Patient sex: M
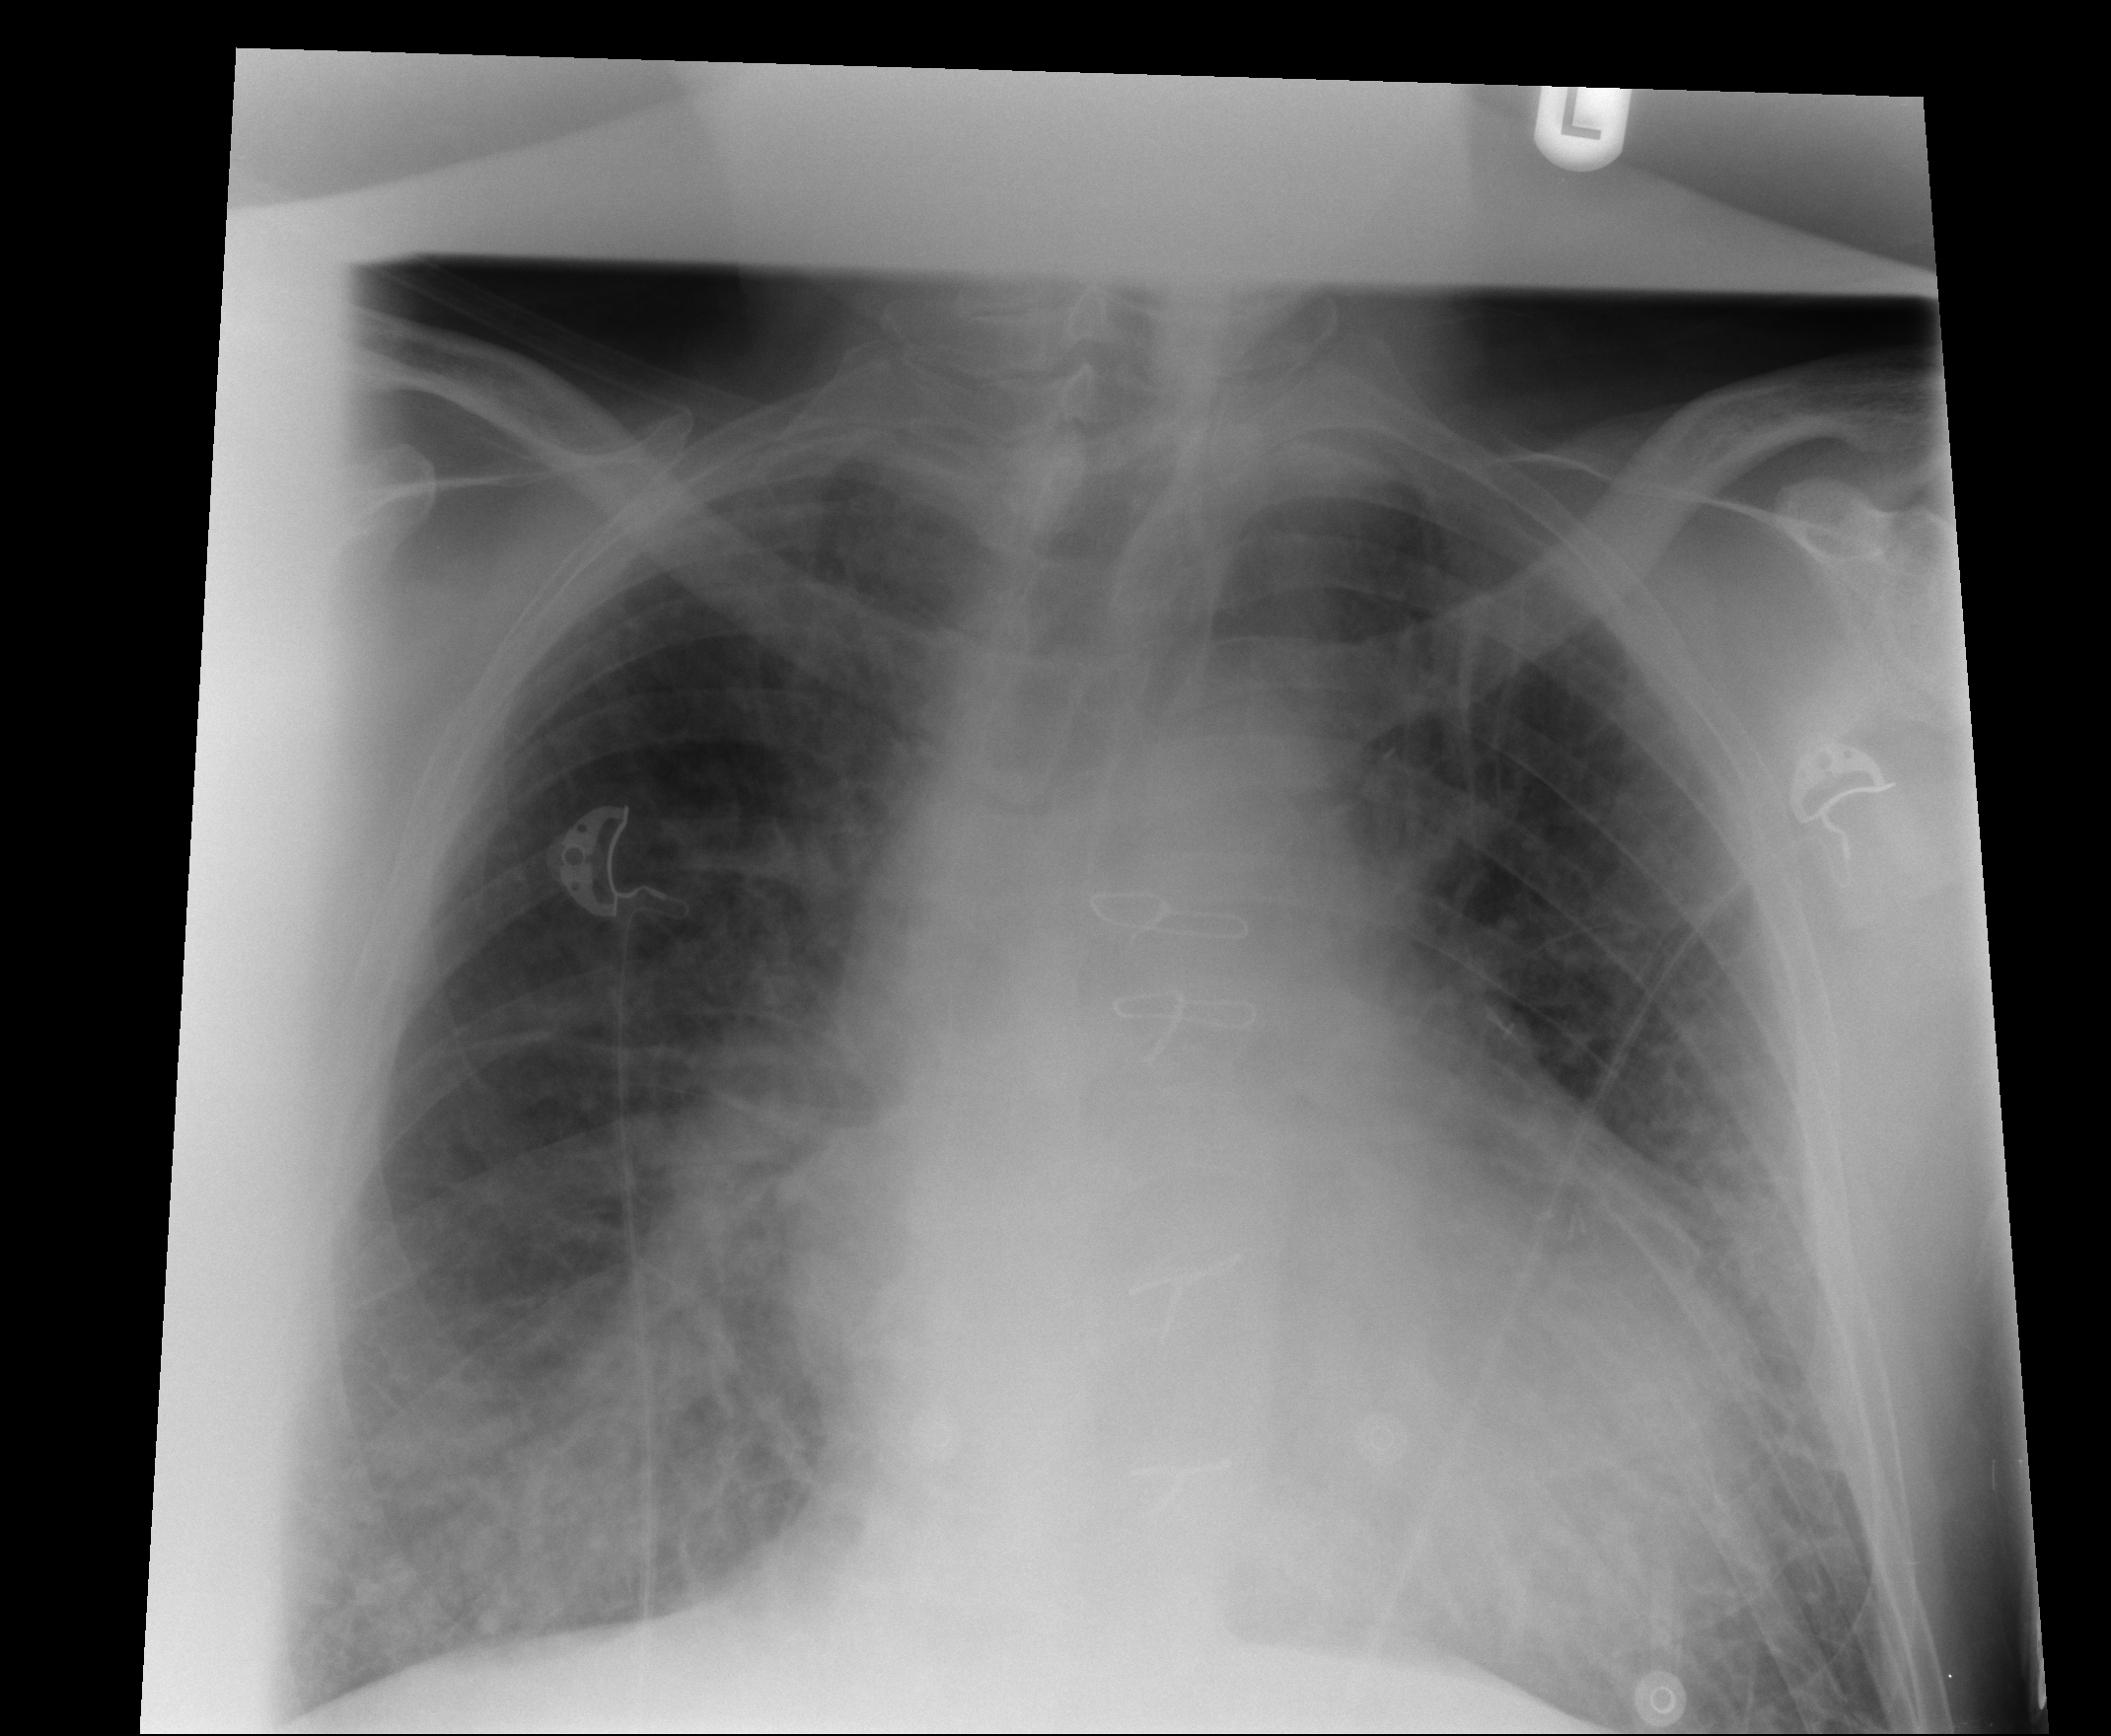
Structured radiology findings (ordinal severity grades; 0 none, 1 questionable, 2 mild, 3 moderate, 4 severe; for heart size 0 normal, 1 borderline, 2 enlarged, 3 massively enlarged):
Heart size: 2
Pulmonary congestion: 2
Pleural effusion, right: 0
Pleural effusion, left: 0
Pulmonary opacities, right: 2
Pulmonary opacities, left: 0
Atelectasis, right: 0
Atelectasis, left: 1